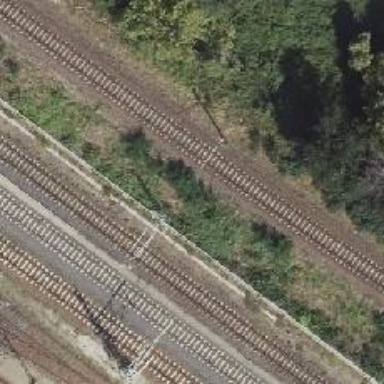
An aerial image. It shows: Abandoned railway.